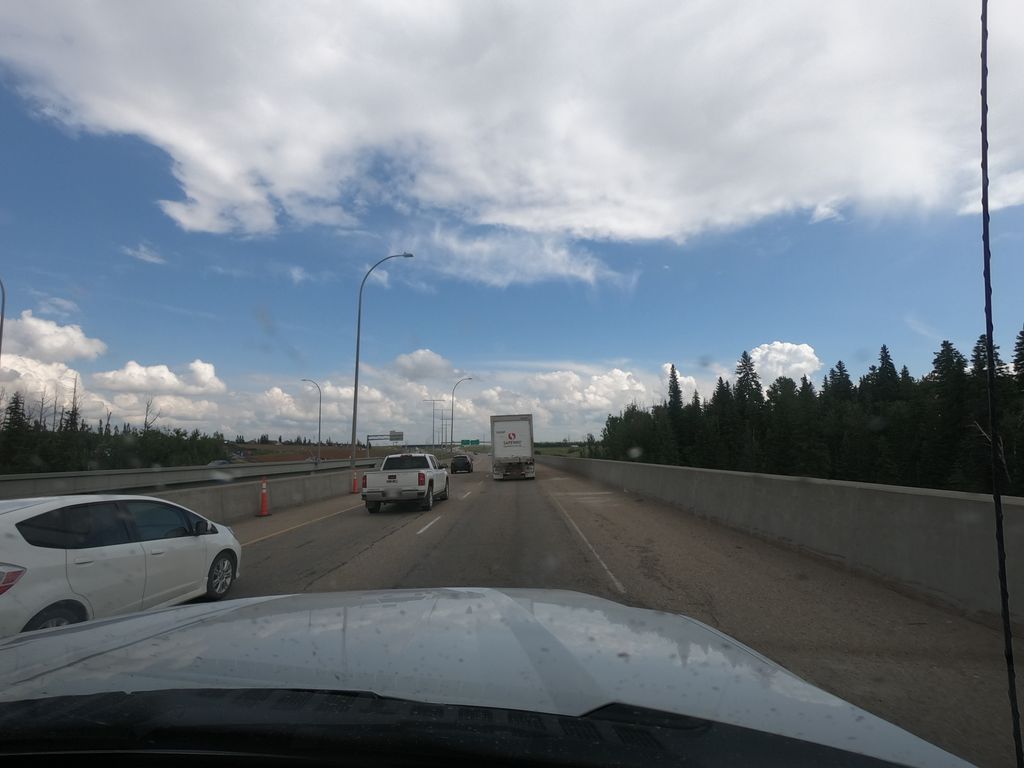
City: edmonton